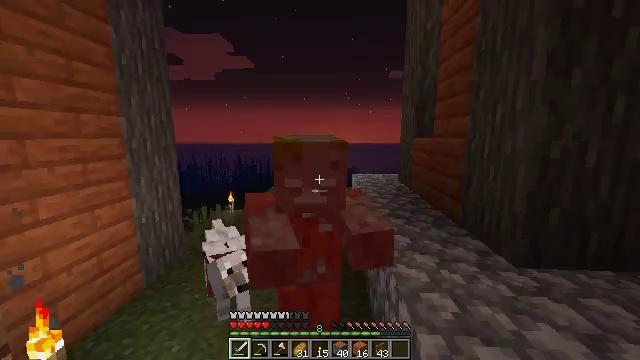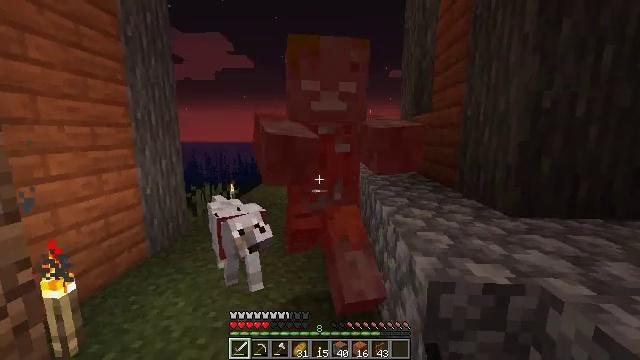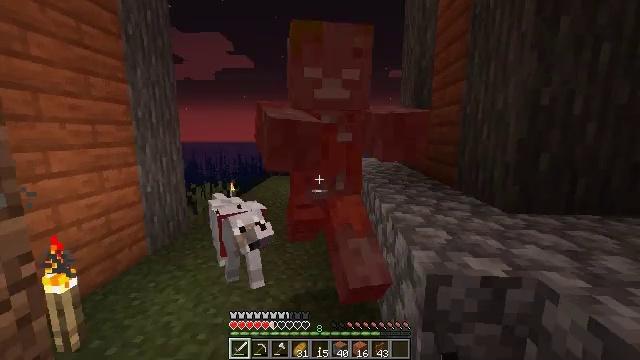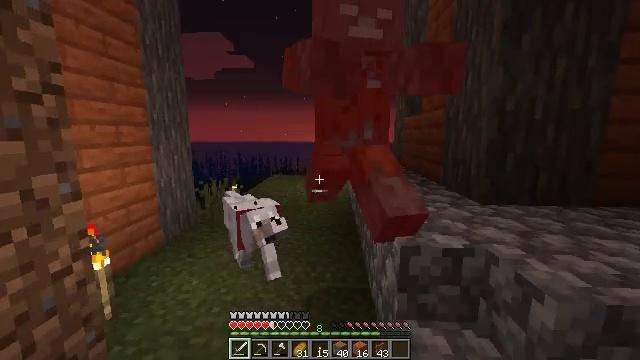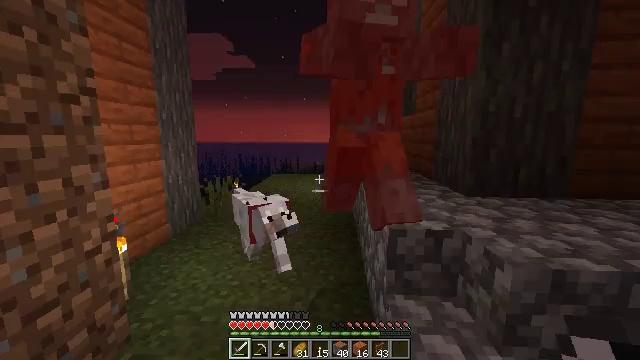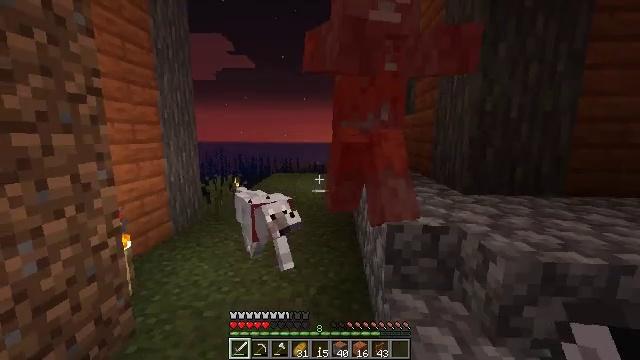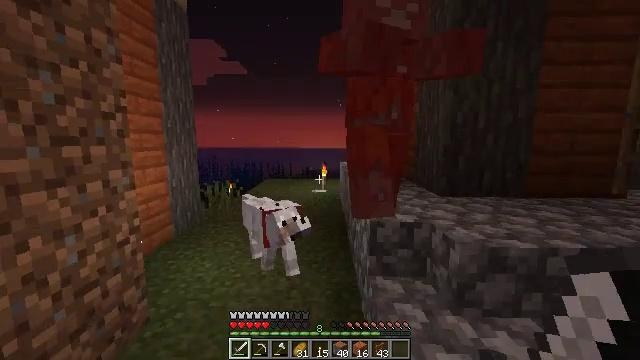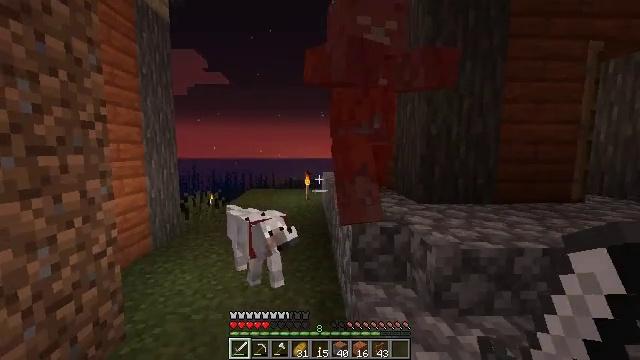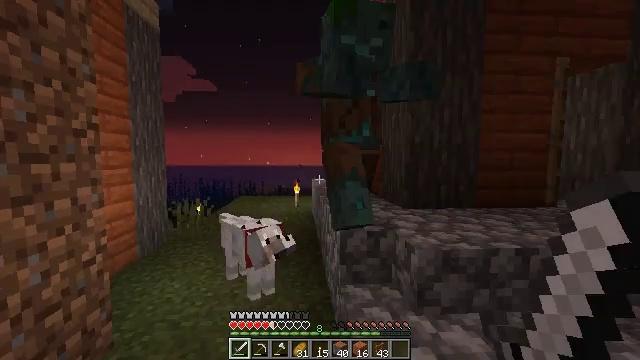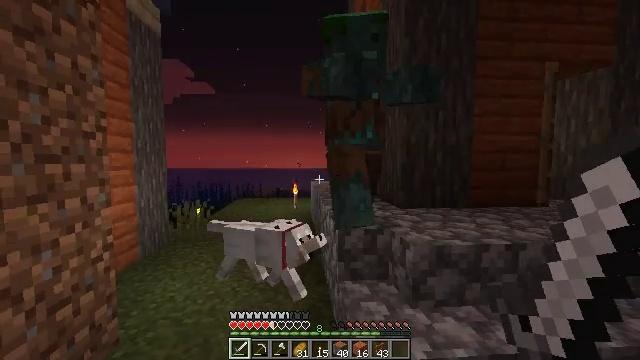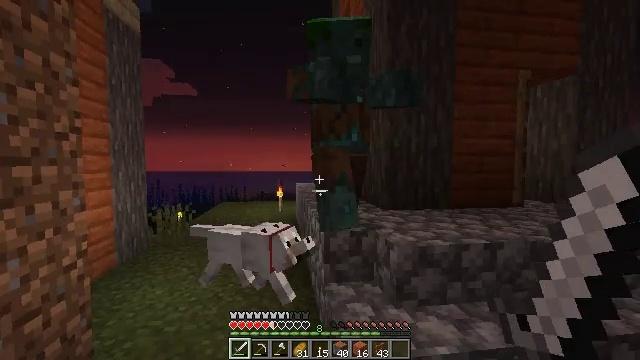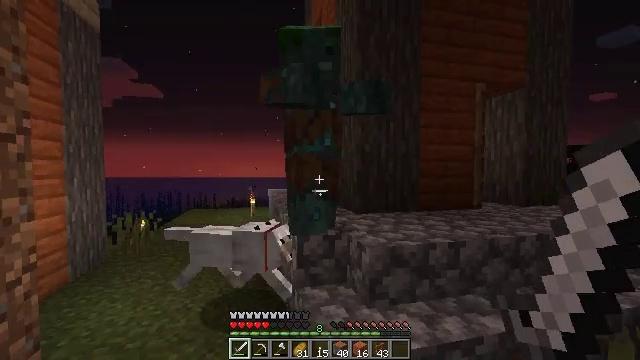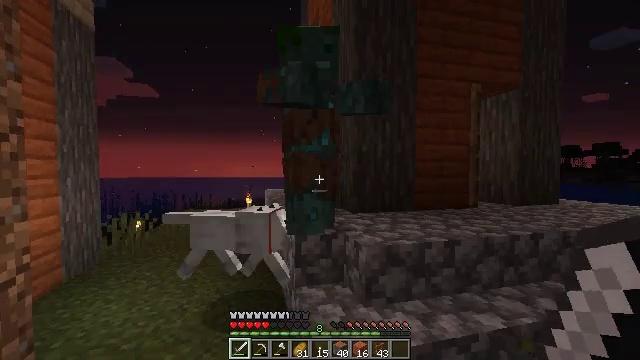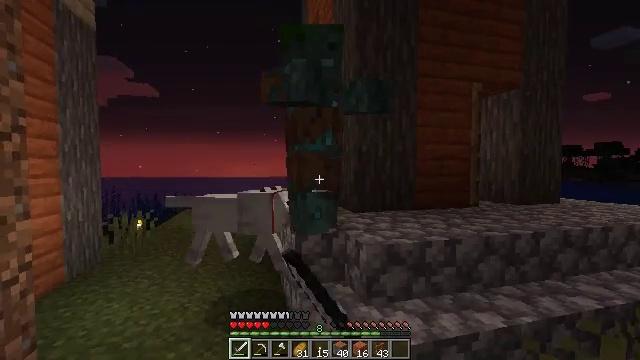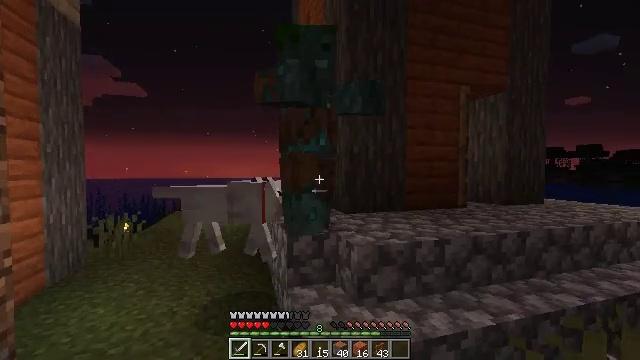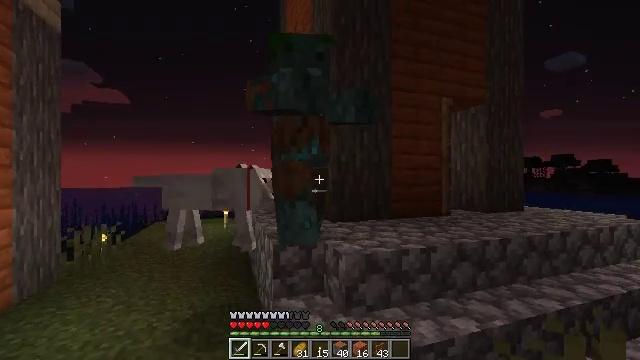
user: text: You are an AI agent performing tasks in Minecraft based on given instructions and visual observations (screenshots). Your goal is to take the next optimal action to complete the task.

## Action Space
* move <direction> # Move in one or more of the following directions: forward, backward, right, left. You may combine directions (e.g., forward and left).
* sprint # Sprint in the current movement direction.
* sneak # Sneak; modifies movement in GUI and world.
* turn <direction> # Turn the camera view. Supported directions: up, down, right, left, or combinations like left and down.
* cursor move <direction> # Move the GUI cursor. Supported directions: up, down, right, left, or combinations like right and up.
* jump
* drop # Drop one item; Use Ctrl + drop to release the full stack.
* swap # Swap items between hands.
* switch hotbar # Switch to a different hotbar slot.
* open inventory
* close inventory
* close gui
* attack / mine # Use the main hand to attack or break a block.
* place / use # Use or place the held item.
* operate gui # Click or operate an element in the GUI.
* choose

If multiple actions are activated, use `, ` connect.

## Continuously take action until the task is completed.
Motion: motion action
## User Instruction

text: Eliminate the undead.
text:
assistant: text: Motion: move back
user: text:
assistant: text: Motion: move back
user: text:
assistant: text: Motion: move back
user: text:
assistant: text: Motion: move back
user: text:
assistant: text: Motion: move back
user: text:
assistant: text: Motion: move back, turn right and up
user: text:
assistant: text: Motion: turn right and up
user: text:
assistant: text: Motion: turn right and up
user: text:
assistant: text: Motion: no_op
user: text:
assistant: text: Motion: turn right
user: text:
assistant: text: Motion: turn right and up
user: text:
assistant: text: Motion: attack / mine
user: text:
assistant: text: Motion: attack / mine
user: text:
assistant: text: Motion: turn right, attack / mine
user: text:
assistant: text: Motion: turn right and up, attack / mine
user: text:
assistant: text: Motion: no_op
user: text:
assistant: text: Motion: no_op